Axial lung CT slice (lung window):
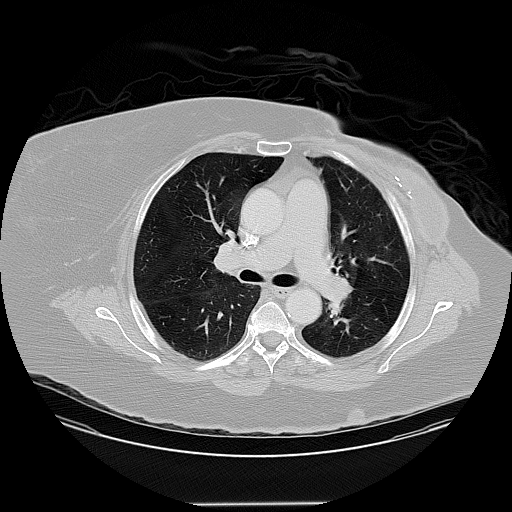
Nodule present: no